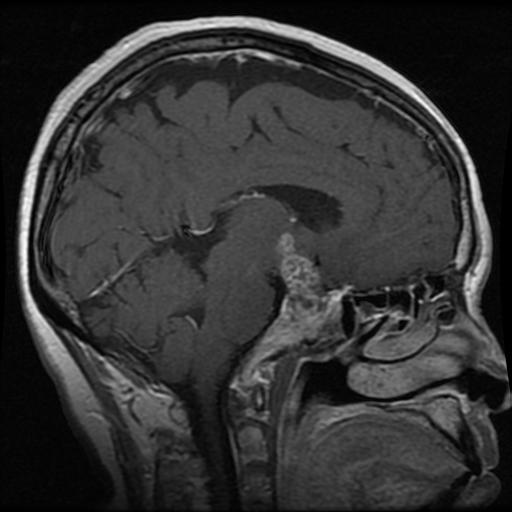
Label: pituitary